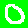
Digit: 0